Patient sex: M
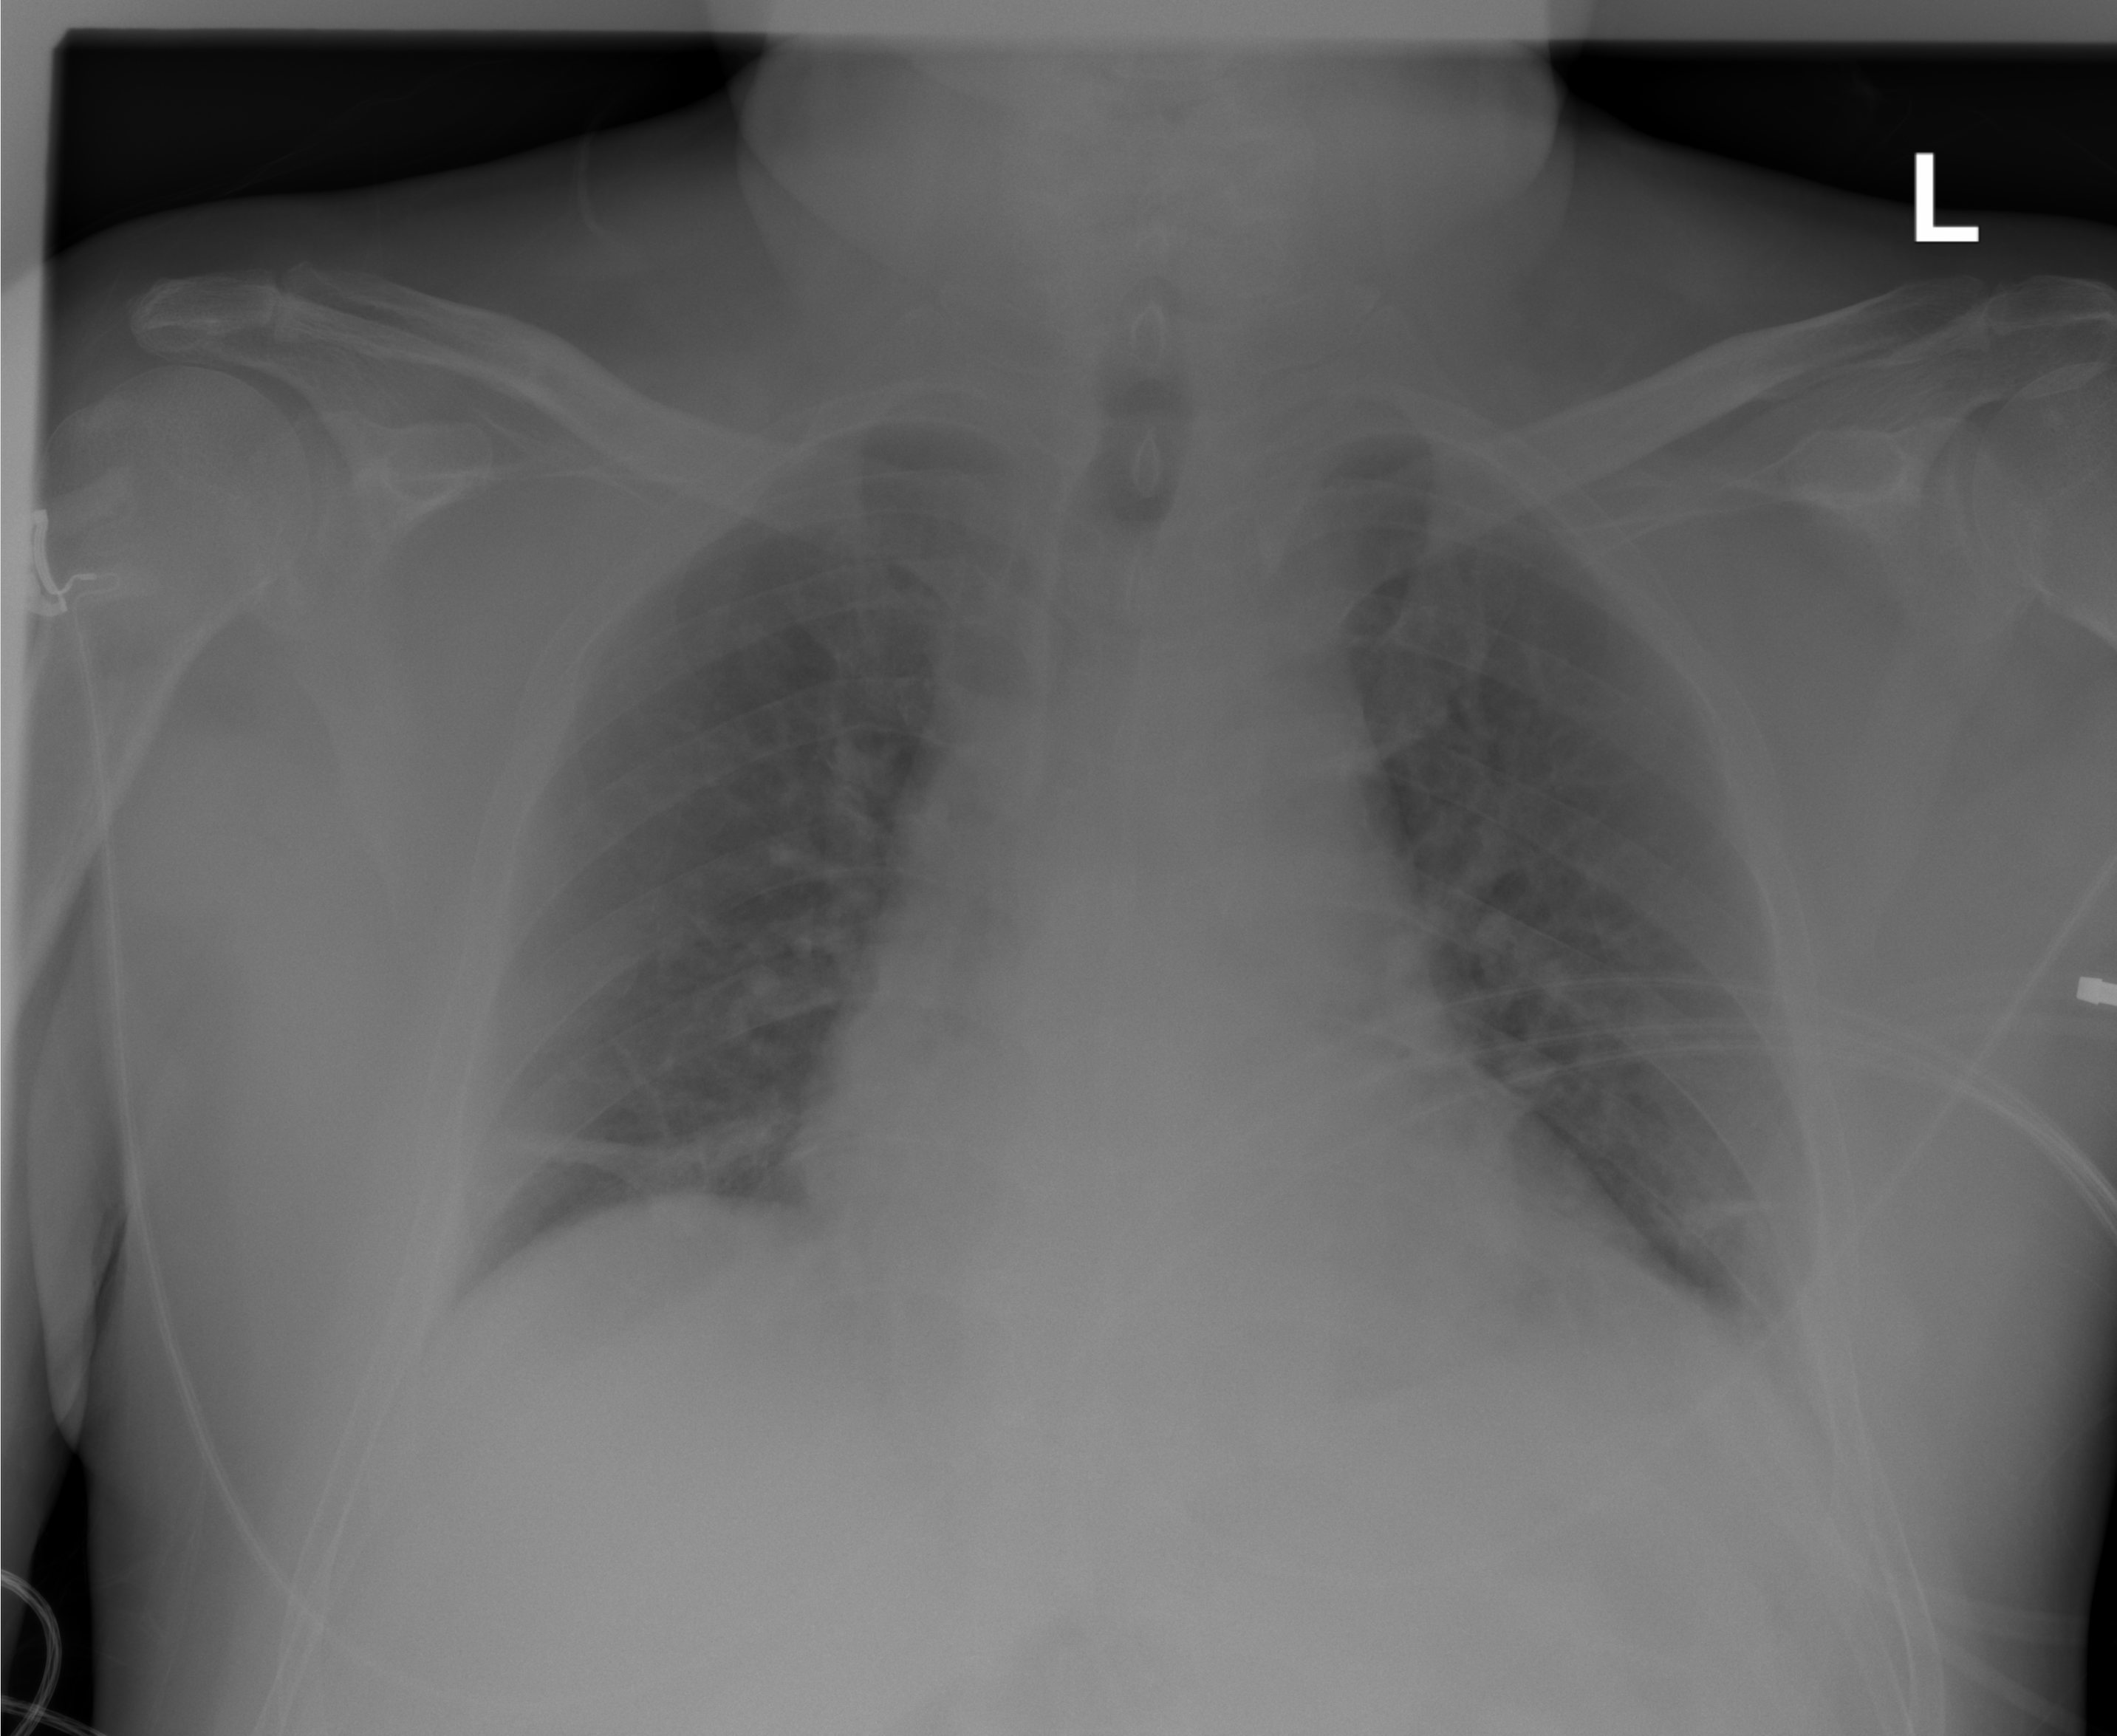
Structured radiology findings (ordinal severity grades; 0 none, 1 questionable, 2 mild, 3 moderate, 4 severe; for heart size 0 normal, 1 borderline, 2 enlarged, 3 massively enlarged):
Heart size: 0
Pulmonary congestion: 0
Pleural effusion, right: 0
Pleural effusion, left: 1
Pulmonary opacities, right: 0
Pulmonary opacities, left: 0
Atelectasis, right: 2
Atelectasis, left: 1